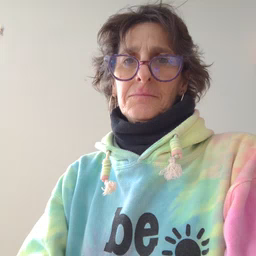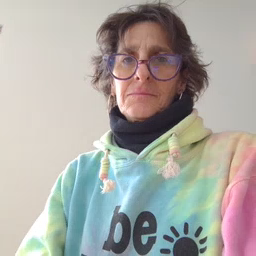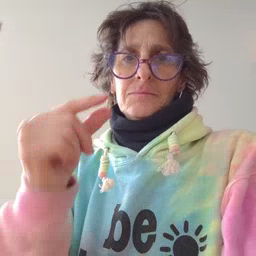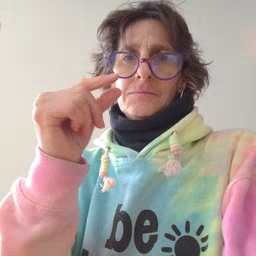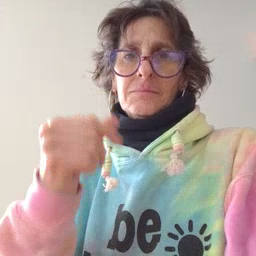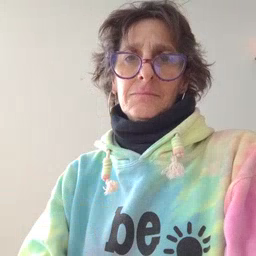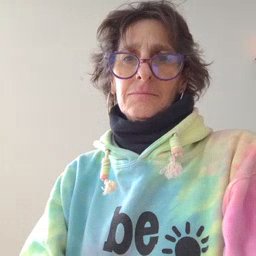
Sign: green